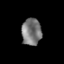
Tissue: lung
Cell type: Epithelial cells
Senescence score: 0.2034
Nuclear area (px): 517
Mean DAPI intensity: 121.286